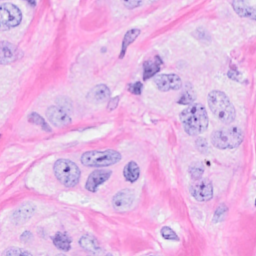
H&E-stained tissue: Breast